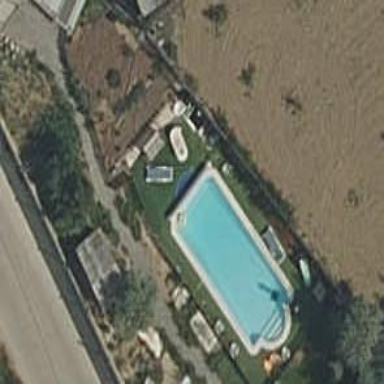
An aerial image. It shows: Swimming pool located in leisure land.